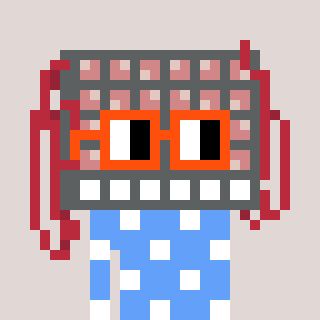
a pixel art character with square orange glasses, a turing-shaped head and a blue-colored body on a warm background